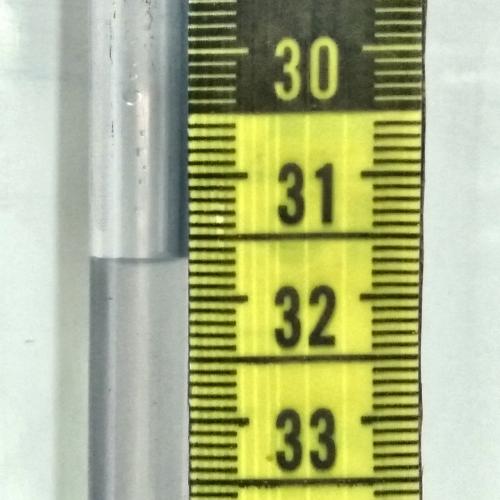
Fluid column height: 31.7 cm